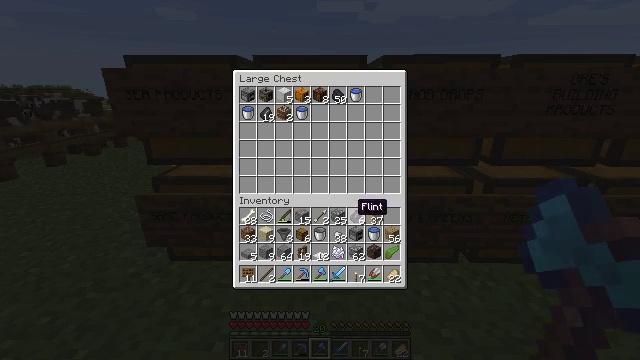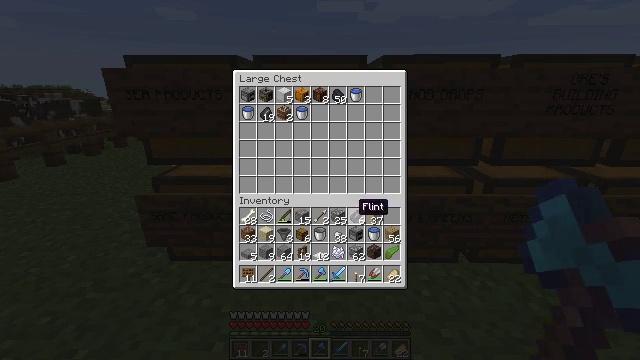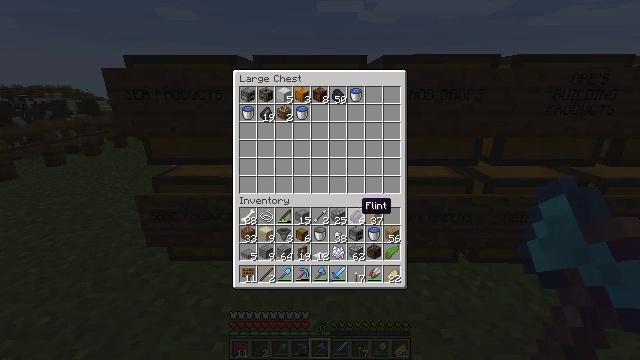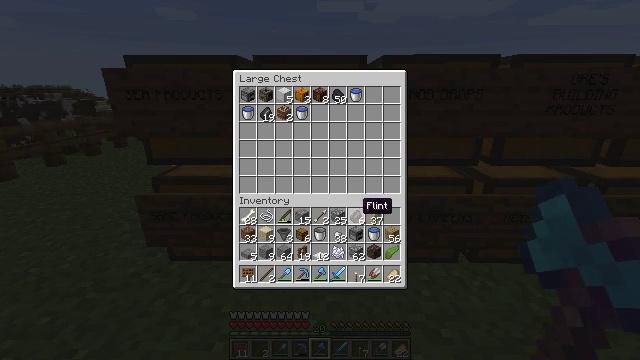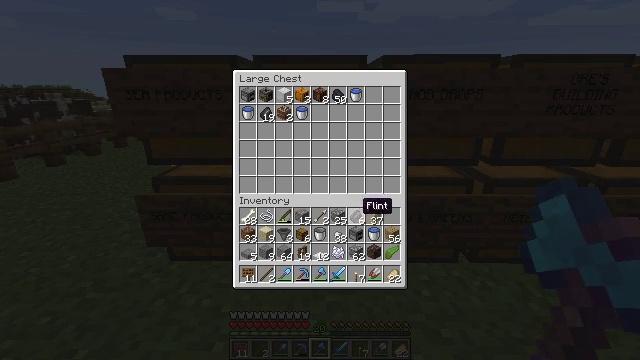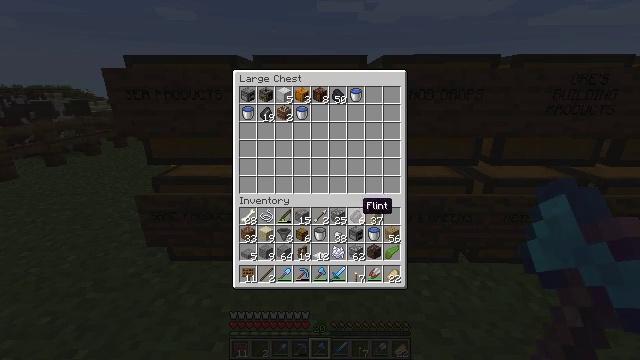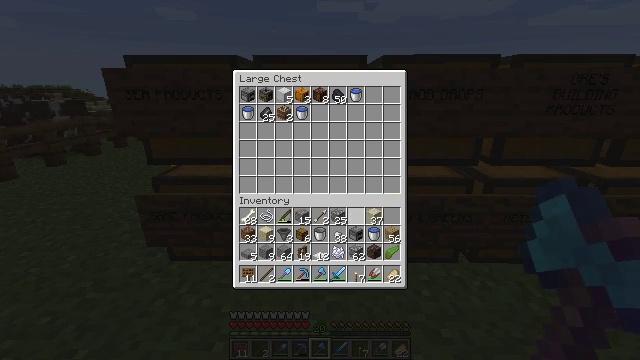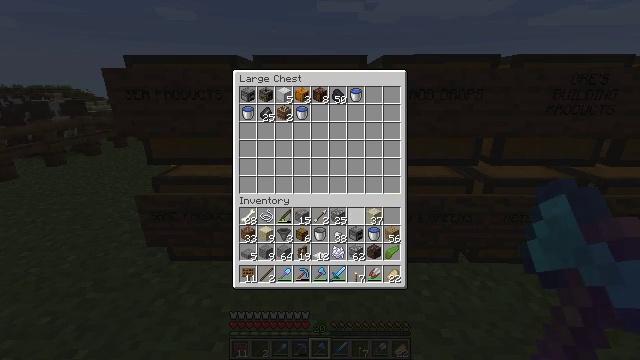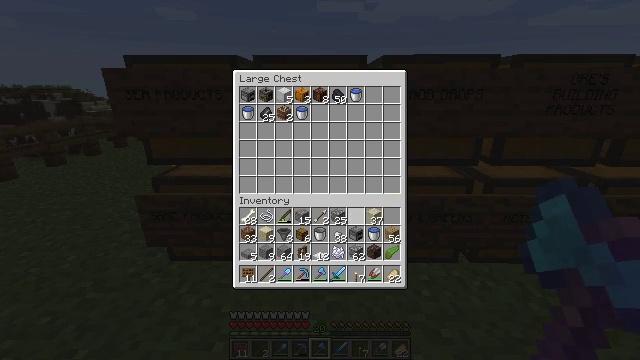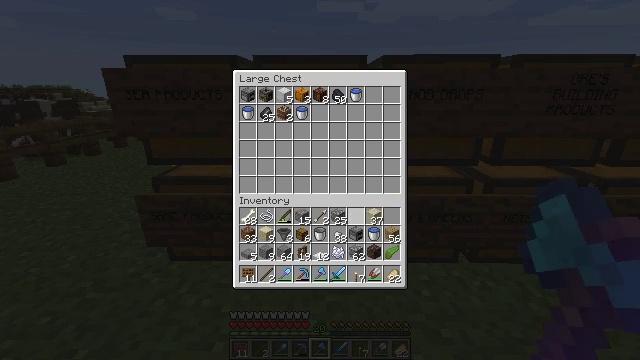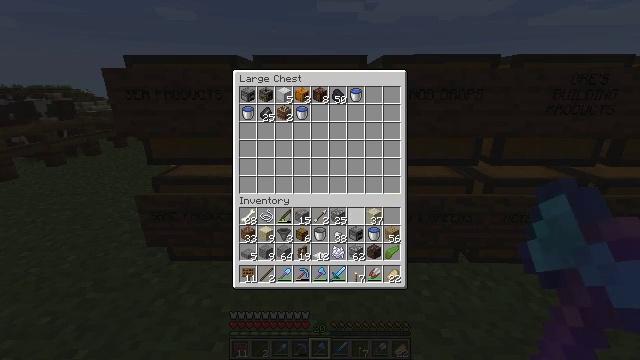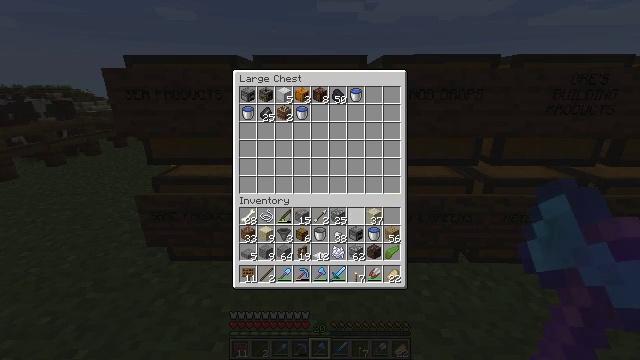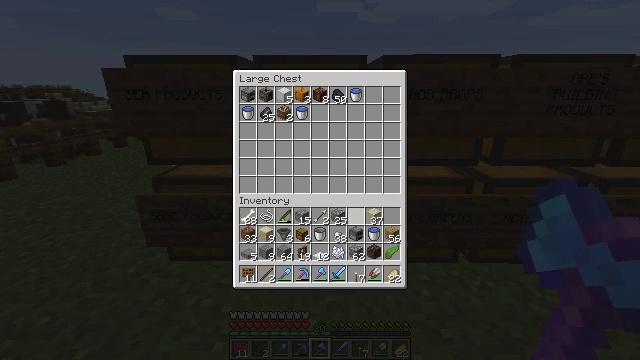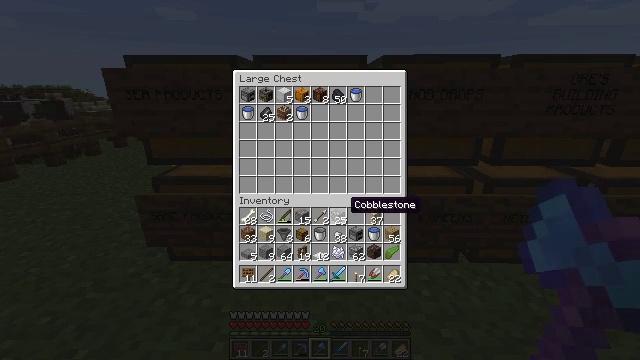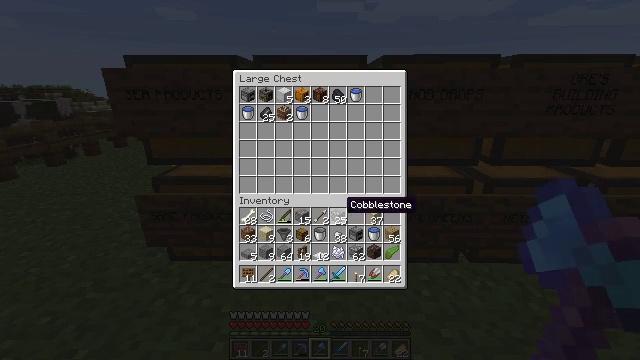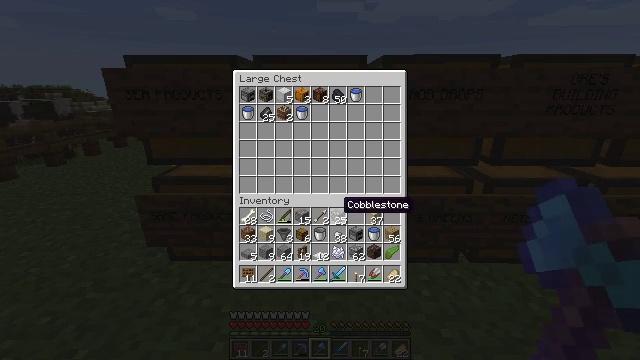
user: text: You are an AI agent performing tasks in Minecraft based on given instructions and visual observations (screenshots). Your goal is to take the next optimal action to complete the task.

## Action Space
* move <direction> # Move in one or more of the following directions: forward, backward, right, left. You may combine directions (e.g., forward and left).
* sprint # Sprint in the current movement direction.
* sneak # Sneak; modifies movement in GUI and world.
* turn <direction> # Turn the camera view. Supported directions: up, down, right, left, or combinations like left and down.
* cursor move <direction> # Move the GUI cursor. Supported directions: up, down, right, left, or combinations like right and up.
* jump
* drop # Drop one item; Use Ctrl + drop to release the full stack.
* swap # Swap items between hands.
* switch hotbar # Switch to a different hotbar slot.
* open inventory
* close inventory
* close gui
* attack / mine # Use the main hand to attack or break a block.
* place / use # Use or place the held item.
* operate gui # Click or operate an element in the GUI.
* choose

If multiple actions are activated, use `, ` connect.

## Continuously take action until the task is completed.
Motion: motion action
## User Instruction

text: Retrieve the torch.
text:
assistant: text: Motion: sneak
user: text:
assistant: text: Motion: sneak
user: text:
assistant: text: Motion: sneak
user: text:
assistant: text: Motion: sneak
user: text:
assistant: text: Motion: sneak
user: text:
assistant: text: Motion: sneak, operate gui
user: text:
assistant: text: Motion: sneak, operate gui
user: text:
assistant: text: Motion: sneak, operate gui
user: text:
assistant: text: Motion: sneak
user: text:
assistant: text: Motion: sneak
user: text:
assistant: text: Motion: sneak
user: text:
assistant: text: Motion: sneak
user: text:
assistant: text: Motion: sneak
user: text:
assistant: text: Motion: sneak
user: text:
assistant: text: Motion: sneak
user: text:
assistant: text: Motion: sneak
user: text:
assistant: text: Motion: sneak
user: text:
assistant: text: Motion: sneak
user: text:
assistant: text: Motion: sneak
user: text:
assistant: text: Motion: sneak
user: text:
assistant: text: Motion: sneak
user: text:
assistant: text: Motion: sneak
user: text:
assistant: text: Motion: sneak
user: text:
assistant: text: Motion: sneak
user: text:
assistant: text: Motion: sneak
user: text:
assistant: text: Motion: no_op
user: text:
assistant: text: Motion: no_op
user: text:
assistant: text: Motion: no_op
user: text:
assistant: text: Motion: no_op
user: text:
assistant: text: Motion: no_op